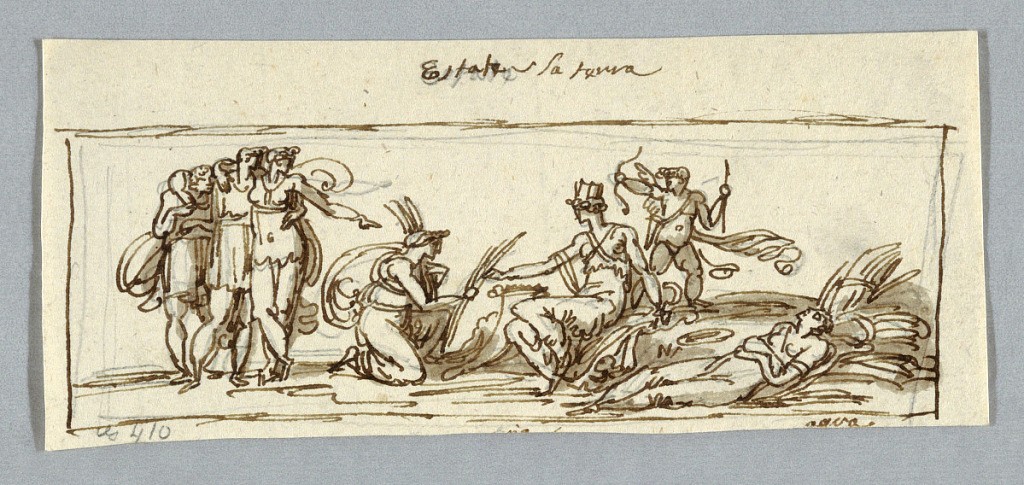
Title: Summer on Earth
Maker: Felice Giani, Italian, 1758–1823
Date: ca. 1800
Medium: Pen and brown ink, brush and brown wash, traces of graphite on cream laid paper
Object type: Drawing
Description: Ceres and Cybele seated on mound in center. Kneeling girl offers her grain. Group composed of girl and two young men embracing each other, stand at left. Cupid standing behind Ceres pointing bow at group. Woman sleeps upon sheafs of grain.